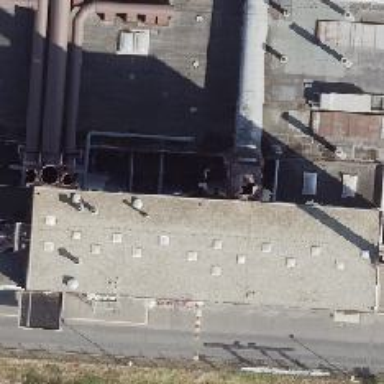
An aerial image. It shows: Industrial building.